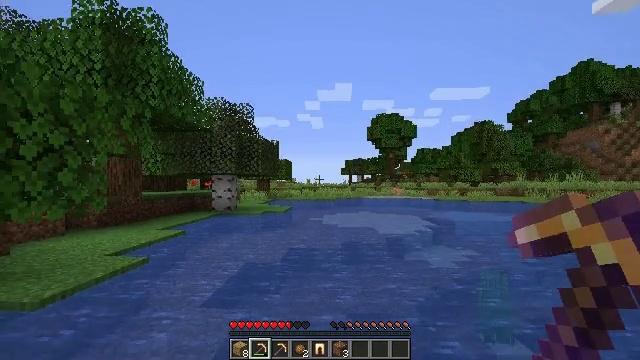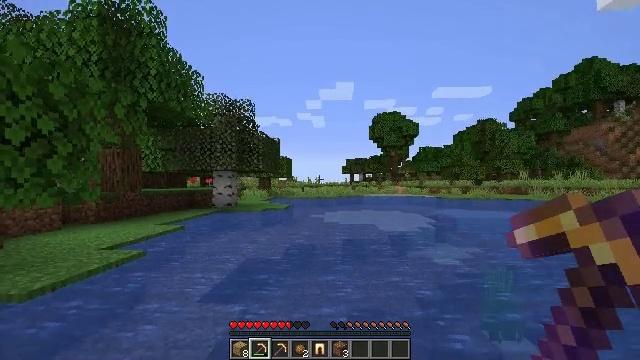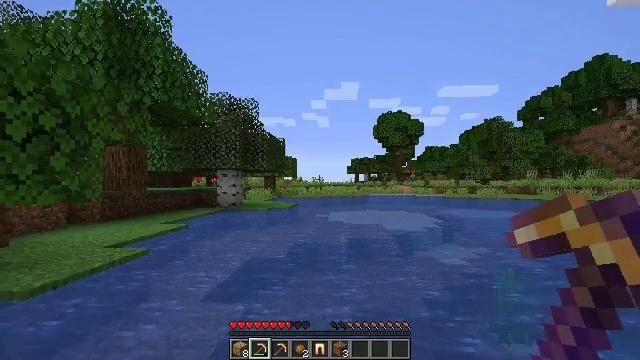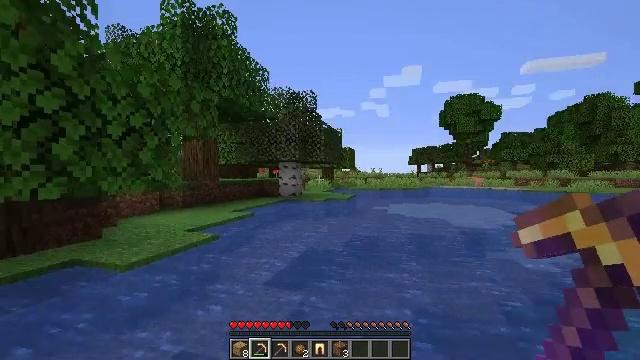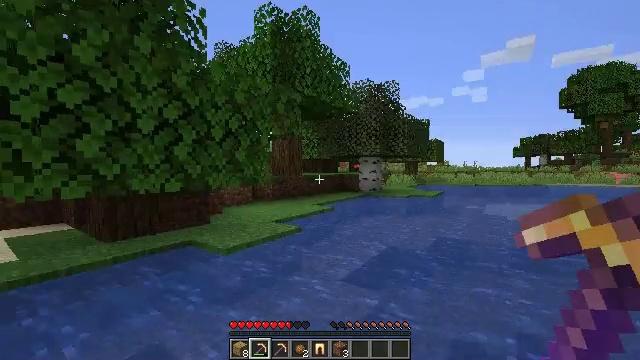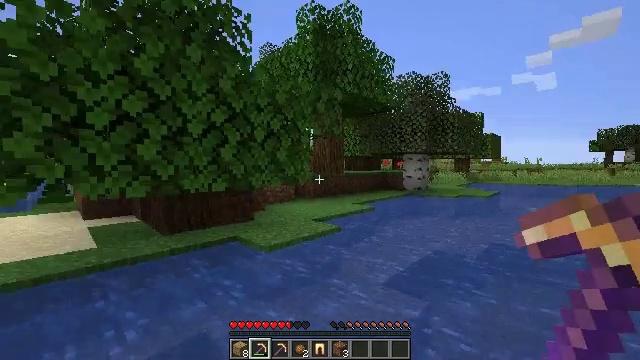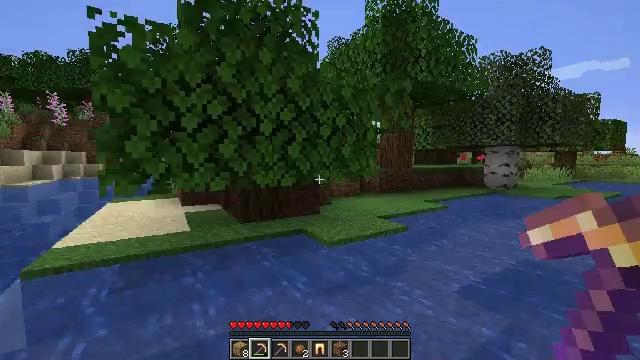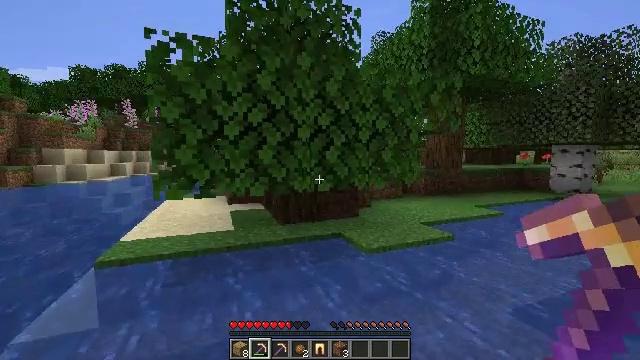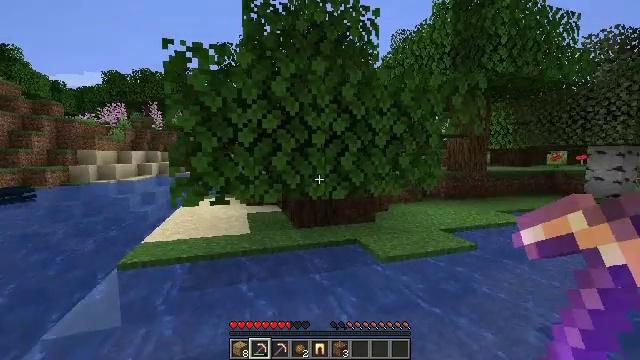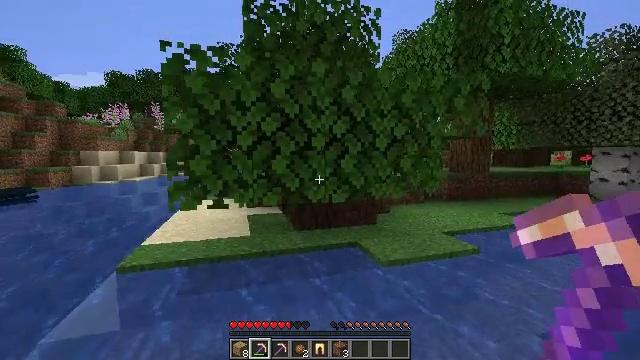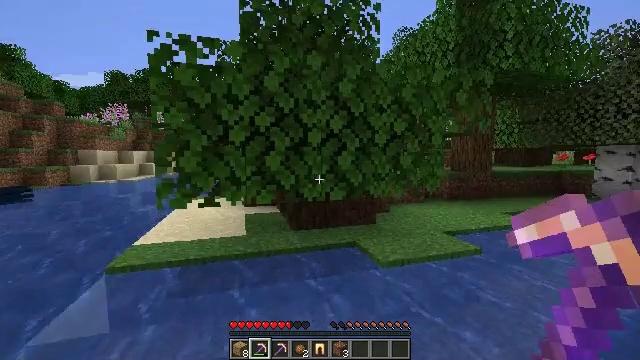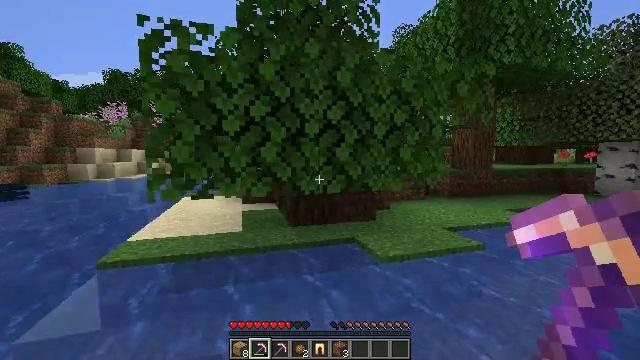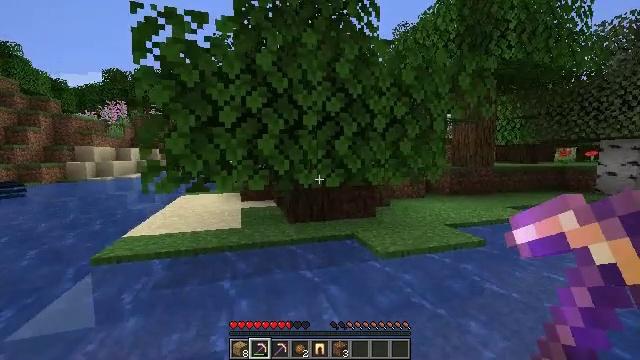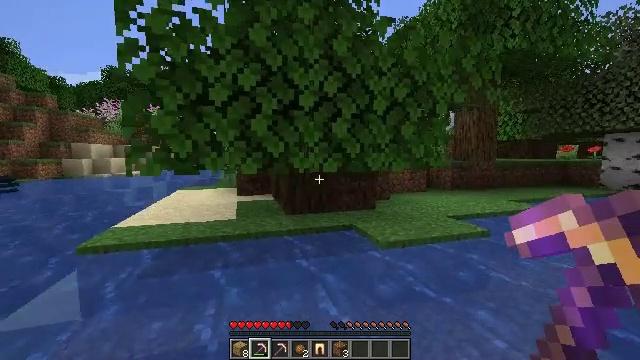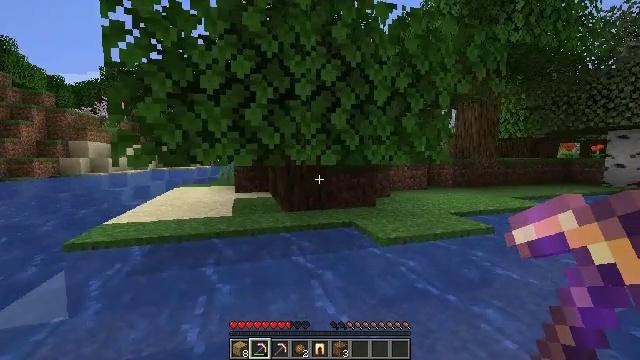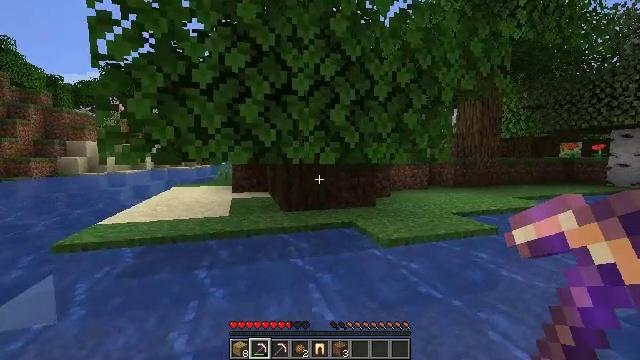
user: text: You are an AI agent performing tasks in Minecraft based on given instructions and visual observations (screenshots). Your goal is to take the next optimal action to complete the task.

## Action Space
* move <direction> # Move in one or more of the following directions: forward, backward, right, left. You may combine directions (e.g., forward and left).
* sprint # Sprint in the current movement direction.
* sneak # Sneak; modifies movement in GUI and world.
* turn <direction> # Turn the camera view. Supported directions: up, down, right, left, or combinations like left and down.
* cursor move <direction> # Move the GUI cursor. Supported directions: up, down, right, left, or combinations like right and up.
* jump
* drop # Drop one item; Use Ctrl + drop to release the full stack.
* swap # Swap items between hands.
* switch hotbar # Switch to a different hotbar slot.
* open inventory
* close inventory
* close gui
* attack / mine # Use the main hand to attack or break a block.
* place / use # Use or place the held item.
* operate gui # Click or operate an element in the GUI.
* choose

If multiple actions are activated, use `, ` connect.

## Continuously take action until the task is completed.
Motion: motion action
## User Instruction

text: Gather materials such as cobblestone.
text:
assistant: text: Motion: move forward, jump
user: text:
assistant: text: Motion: move forward, turn left, jump
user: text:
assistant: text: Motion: move forward, turn left and down, jump
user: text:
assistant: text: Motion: move forward, turn left and down, jump
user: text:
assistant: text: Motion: move forward, turn left, jump
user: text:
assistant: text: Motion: move forward, turn left and down, jump
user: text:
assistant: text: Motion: move forward, turn left, jump
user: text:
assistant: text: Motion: move forward, turn left, jump
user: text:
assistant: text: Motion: move forward, jump
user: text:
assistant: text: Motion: move forward, jump
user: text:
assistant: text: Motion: move forward, jump
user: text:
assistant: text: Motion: move forward, jump
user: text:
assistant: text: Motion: move forward, jump
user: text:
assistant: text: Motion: move forward, jump
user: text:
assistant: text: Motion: move forward, jump
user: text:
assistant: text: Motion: move forward, jump
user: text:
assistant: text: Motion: move forward, turn right, jump
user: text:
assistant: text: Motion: move forward, turn right, jump
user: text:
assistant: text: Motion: move forward, turn right, jump
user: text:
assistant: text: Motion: move forward, turn right, jump
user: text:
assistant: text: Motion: move forward, jump
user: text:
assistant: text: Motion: move forward, jump
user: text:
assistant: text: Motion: move forward, jump
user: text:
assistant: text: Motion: move forward, jump
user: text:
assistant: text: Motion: move forward, jump
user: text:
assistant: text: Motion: move forward, jump
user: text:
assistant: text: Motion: move forward, jump
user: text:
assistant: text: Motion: move forward, jump
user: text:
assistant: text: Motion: move forward, jump
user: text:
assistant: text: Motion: move forward, jump